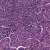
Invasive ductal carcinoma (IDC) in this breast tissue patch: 1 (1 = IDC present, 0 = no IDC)